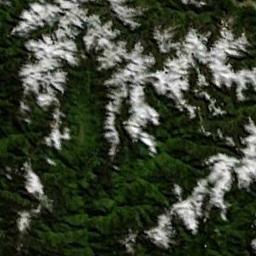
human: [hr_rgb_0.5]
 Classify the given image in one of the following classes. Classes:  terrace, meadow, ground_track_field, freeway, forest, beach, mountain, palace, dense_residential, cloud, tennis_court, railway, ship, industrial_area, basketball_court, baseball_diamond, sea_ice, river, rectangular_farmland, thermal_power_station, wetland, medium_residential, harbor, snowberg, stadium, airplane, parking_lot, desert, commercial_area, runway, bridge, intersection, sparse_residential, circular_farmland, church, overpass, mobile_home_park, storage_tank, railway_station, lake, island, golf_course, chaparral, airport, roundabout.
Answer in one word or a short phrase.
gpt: snowberg